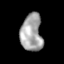
Tissue: skin
Cell type: Epithelial cells
Senescence score: 0.1693
Nuclear area (px): 785
Mean DAPI intensity: 165.8